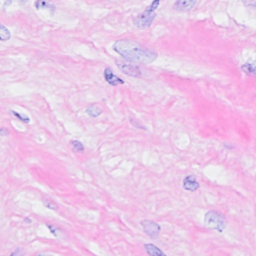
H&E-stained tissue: Breast